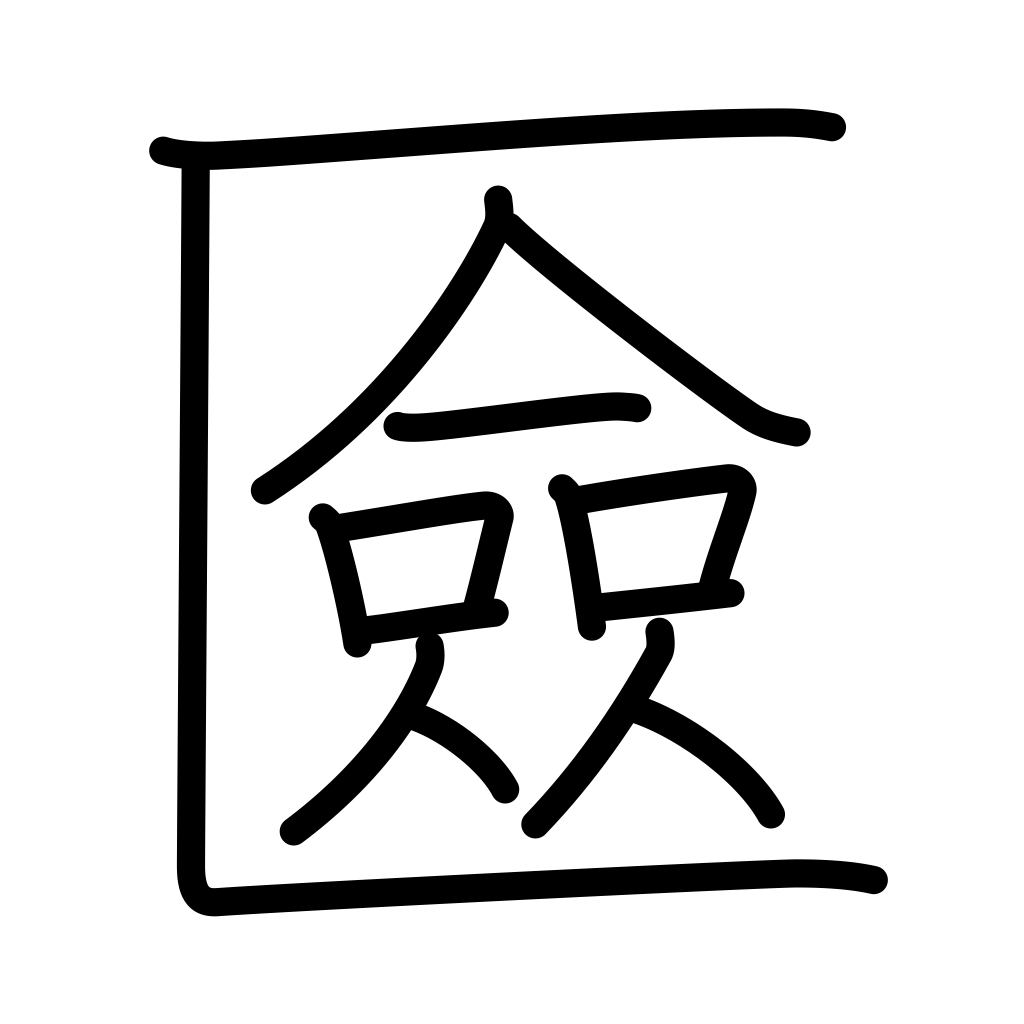
Meaning: cosmetics box